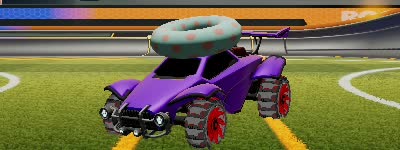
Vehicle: octane